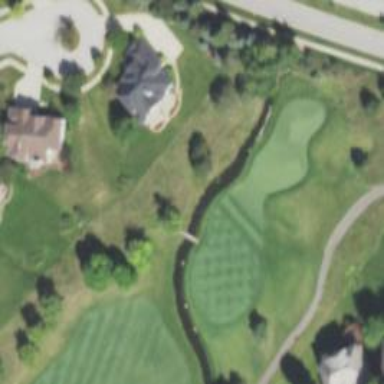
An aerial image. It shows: Service road used as golf cart path.